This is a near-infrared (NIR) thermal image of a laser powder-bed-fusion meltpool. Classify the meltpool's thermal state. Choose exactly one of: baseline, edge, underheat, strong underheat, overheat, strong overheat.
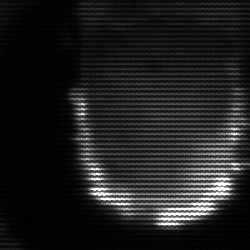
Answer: baseline